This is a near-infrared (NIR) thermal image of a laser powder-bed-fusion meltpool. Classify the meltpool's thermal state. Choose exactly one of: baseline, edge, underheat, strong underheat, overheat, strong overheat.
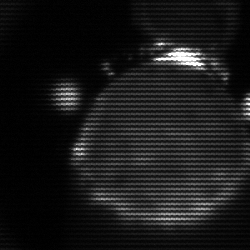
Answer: edge